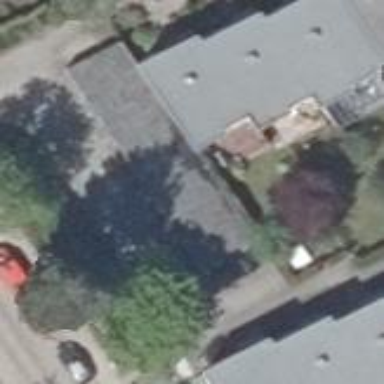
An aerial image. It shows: Garage building.